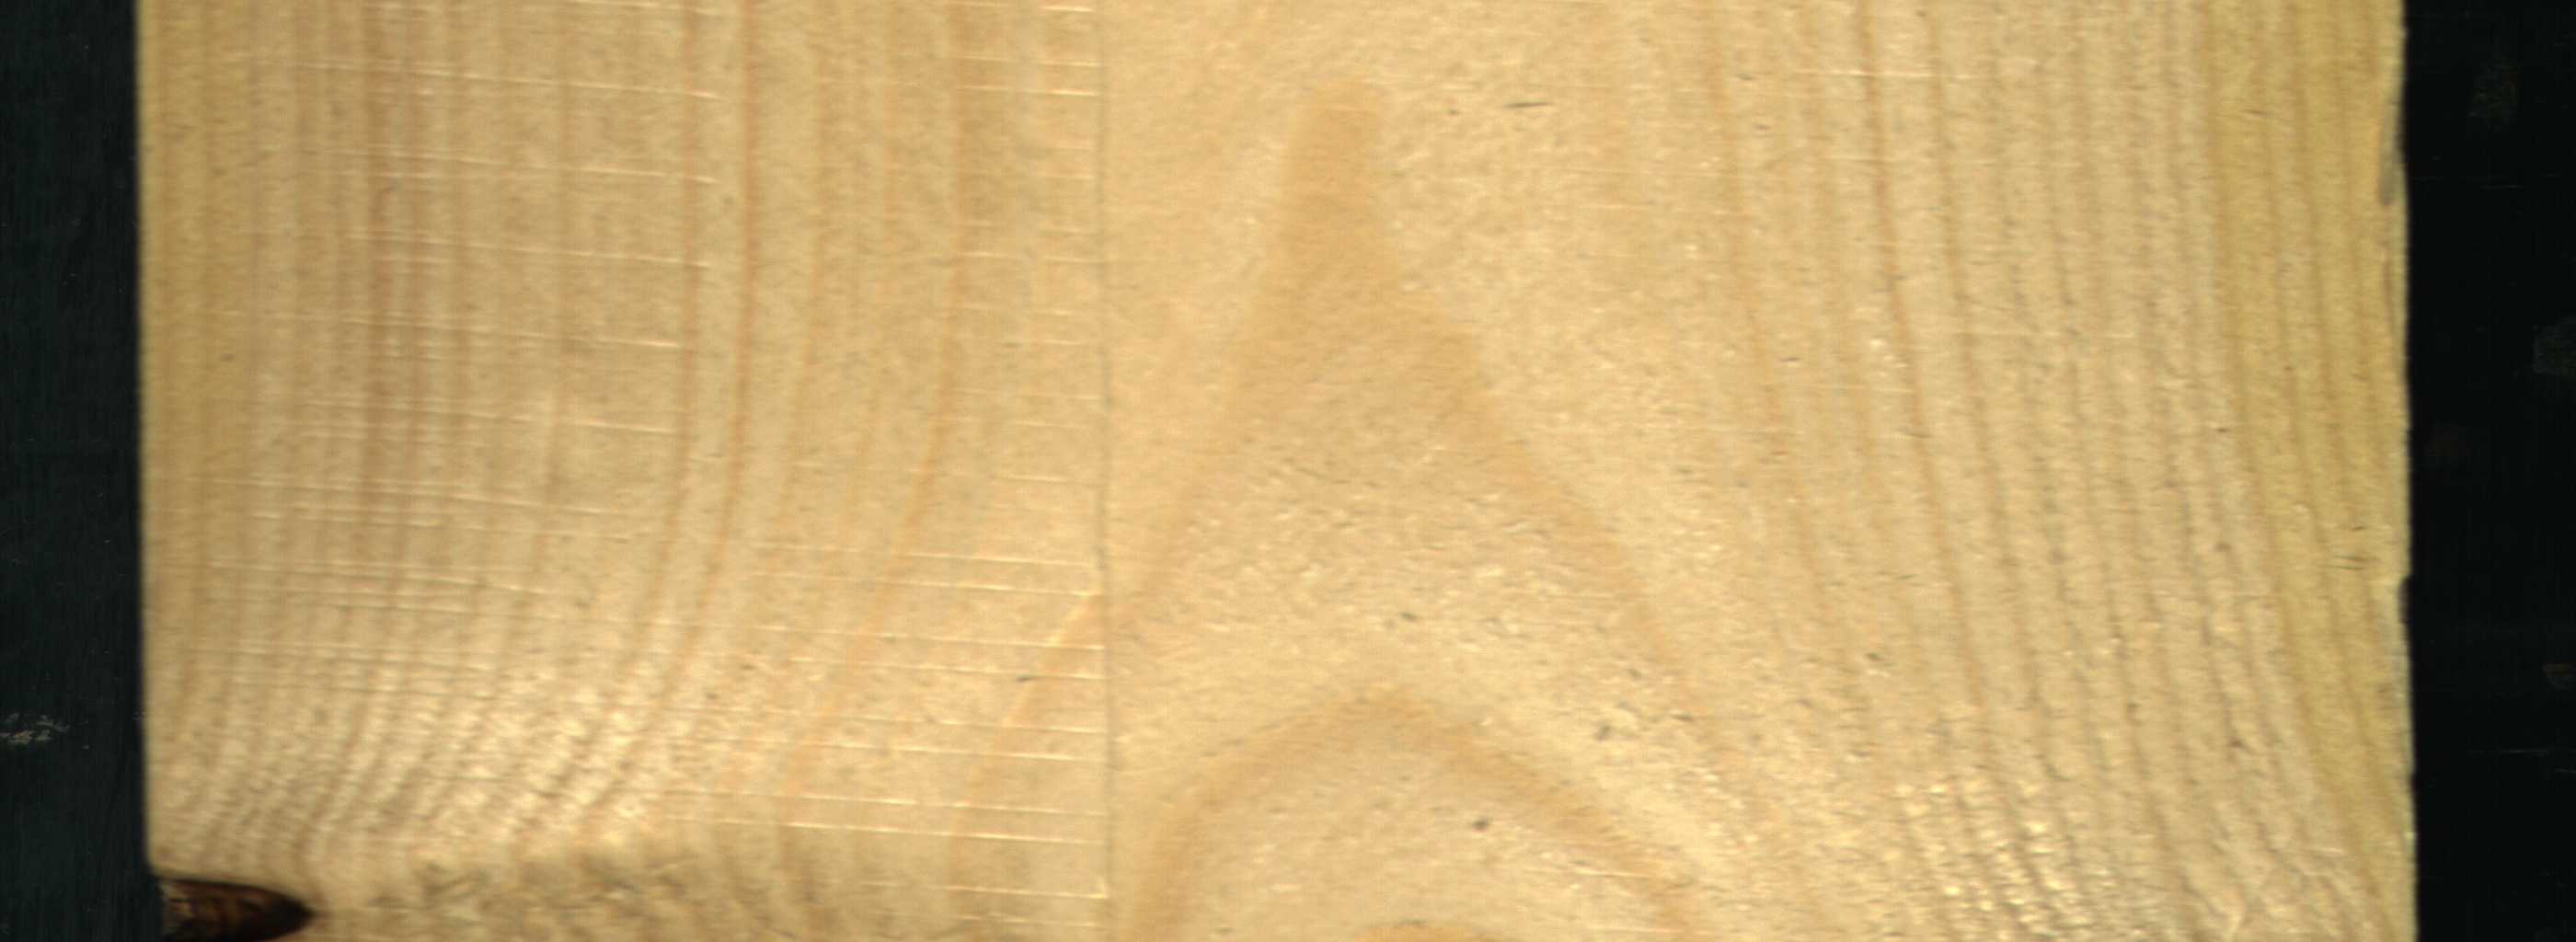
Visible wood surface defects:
Knot_missing